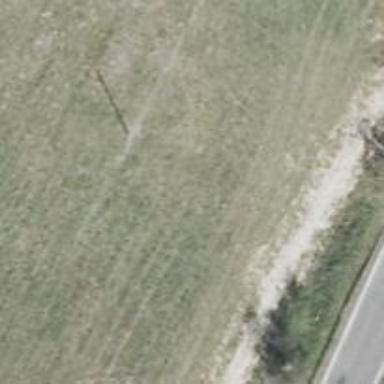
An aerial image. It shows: Power pole.